Interaction volume radius: 5 \u00c5
Interaction volume height: 20 \u00c5
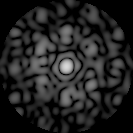
Disorder parameter: 0.7382